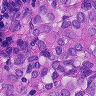
Metastatic tissue present: yes